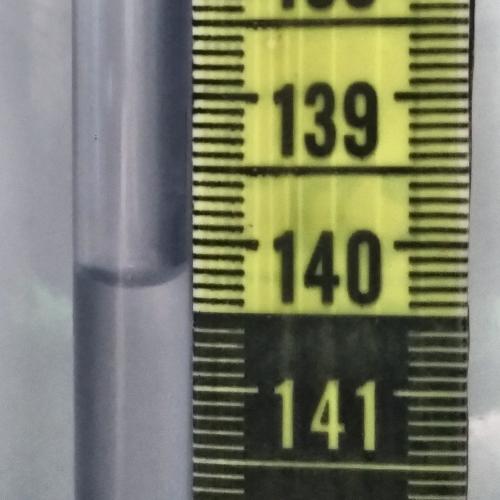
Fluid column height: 140.3 cm